Interaction volume radius: 10 \u00c5
Interaction volume height: 25 \u00c5
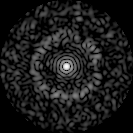
Disorder parameter: 0.8249